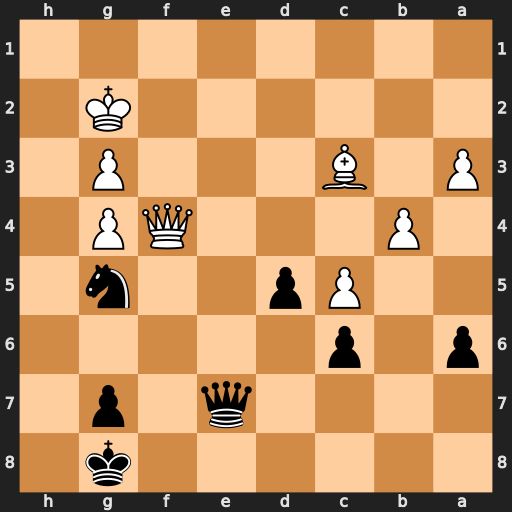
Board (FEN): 6k1/4q1p1/p1p5/2Pp2n1/1P3QP1/P1B3P1/6K1/8
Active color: b
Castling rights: -
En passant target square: -
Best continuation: Qe2+ Qf2 Qxf2+ Kxf2 Ne4+ Ke2 Nxc3+